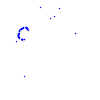
Particle: proton